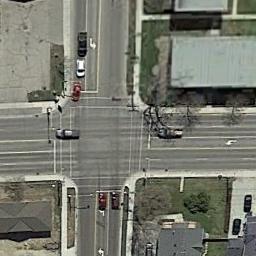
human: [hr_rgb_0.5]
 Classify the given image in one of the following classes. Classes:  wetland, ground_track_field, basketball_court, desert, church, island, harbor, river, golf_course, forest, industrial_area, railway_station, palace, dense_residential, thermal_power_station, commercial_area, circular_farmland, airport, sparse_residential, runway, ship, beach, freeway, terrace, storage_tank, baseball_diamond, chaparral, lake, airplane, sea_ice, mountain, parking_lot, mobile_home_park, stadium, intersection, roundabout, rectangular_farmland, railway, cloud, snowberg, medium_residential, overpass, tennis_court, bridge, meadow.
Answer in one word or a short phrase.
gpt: intersection